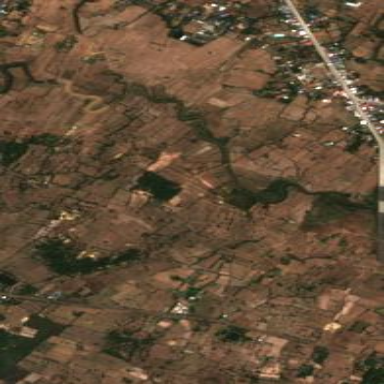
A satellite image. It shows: Farmland with rice crops producing rice.